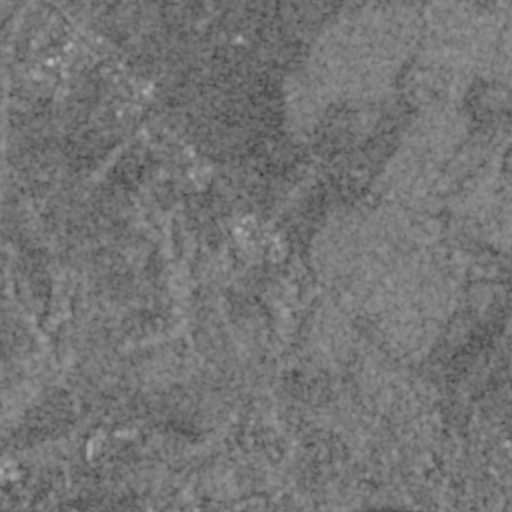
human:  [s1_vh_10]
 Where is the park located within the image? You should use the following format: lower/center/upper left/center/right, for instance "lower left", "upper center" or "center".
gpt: The park is located in the lower left of the image.
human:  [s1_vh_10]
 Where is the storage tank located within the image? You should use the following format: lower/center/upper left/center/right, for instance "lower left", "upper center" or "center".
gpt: The storage tank is located in the lower left of the image.
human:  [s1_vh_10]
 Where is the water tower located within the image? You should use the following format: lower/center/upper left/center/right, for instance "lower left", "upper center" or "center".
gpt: The water tower is located in the upper left of the image.
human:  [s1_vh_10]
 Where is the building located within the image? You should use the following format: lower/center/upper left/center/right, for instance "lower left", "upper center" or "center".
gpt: There is no building in the image.

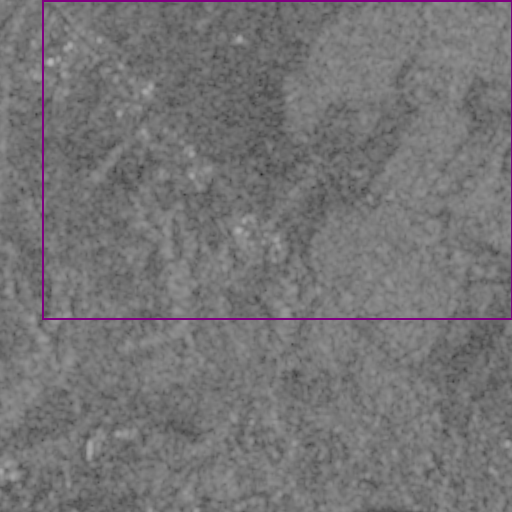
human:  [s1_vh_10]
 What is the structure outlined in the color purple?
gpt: The structure outlined in purple is a crop field.
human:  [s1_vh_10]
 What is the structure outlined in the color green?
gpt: There is no green outline.